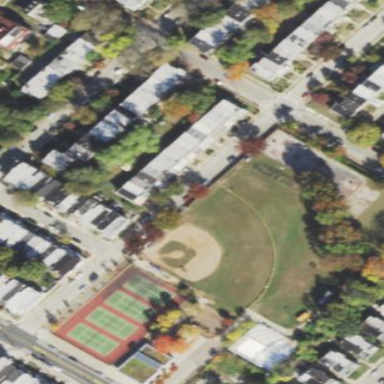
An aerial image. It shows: Baseball pitch for leisure land activities.